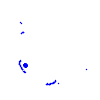
Particle: pion